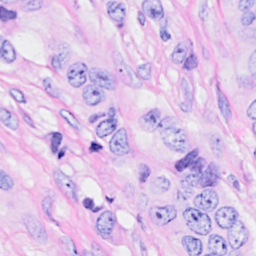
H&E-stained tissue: Breast